Aerial crown-view tile of a tropical tree (Barro Colorado Island, Panama), acquired 20240611:
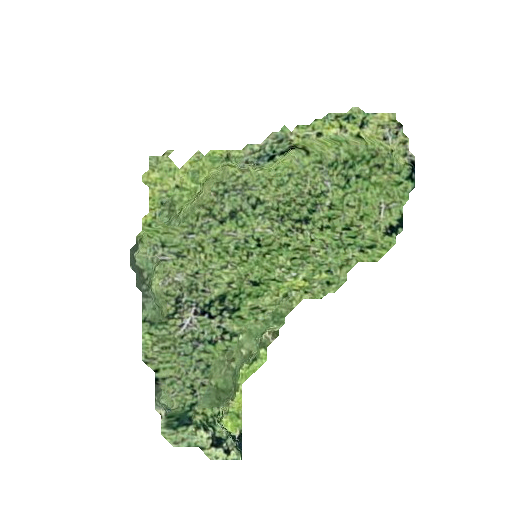
Species: Virola surinamensis
GBIF accepted scientific name: Virola surinamensis
Crown area: 88.566 m²